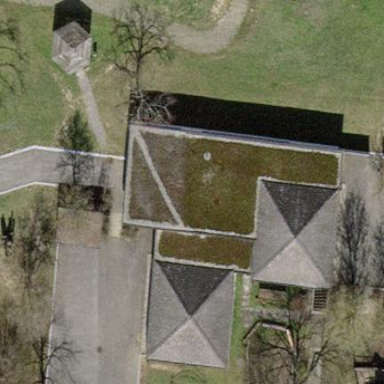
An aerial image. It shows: Kindergarten building.